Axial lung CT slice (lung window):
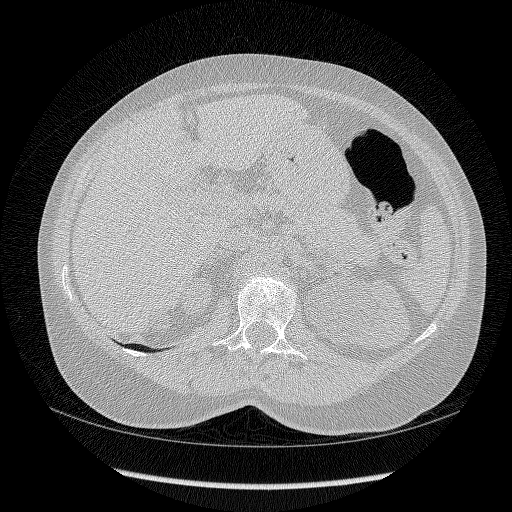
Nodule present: no